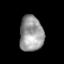
Tissue: skin
Cell type: Epithelial cells
Senescence score: 0.2694
Nuclear area (px): 825
Mean DAPI intensity: 153.988